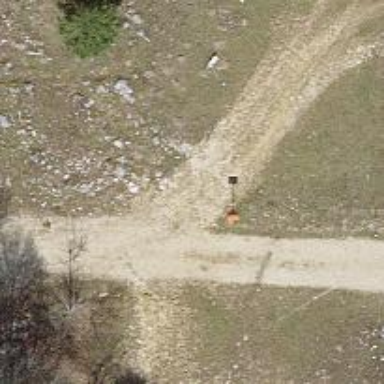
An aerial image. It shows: Pole supporting roof covering pipeline marker.